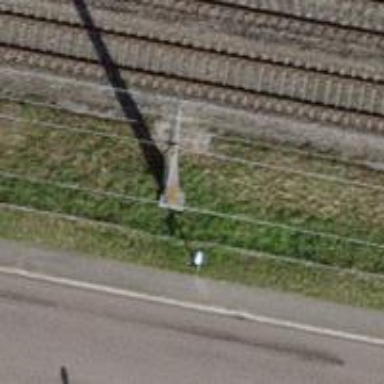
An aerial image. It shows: Power pole.